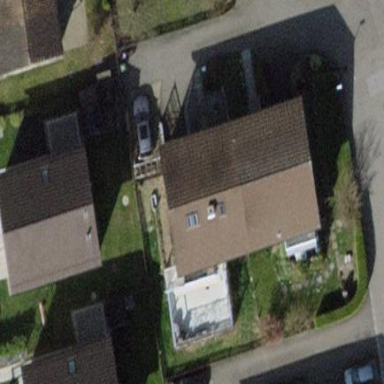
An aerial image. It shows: Terrace-style building with gabled roof.